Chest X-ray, AP view. Patient: 43 years old, sex F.
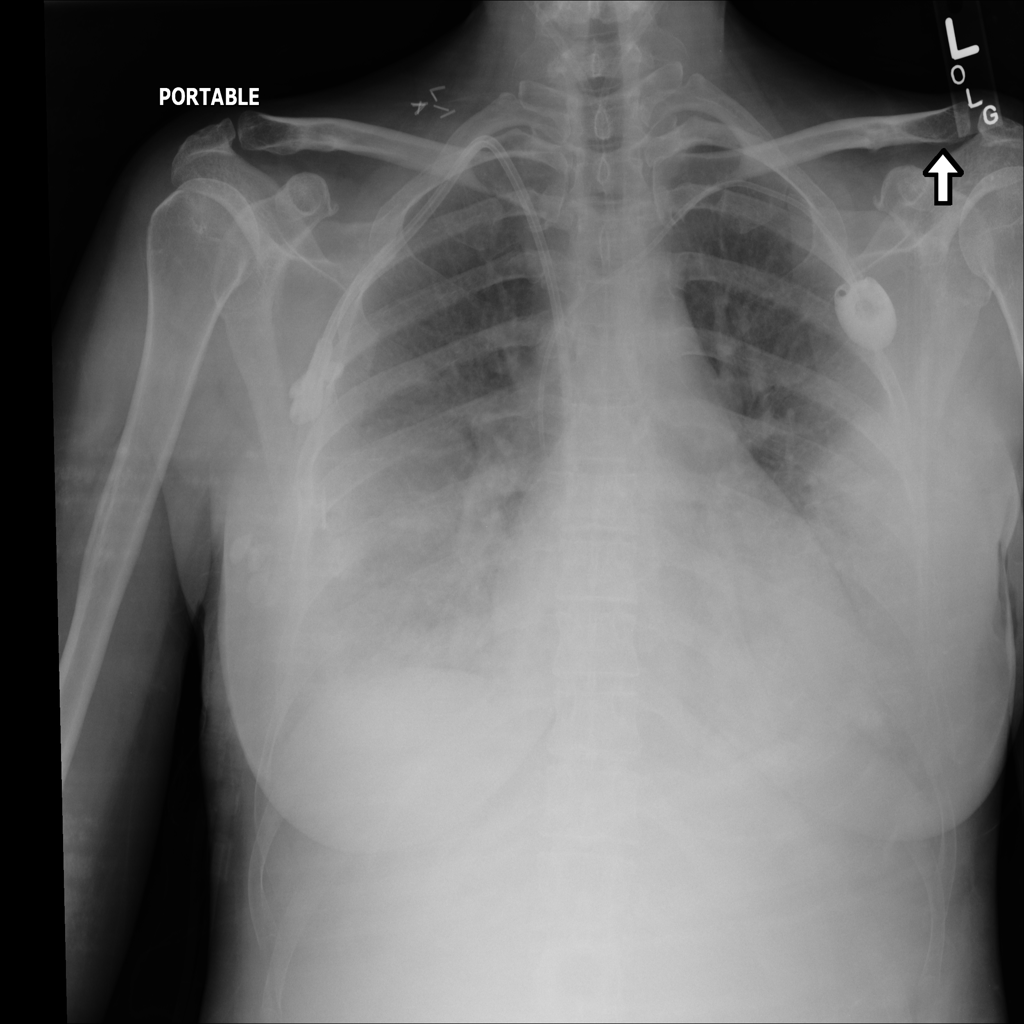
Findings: Edema, Effusion, Infiltration, Pneumonia